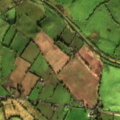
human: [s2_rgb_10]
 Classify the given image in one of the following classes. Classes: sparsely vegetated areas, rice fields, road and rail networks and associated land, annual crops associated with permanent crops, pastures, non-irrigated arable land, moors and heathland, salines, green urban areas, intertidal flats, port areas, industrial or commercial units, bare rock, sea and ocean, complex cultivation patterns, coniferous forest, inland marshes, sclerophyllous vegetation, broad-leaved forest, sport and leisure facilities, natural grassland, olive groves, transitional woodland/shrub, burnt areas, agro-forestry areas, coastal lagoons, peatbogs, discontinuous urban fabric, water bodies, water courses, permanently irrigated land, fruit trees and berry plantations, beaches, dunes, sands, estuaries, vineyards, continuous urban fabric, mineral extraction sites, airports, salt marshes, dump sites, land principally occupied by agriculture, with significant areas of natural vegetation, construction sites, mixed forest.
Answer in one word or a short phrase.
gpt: pastures